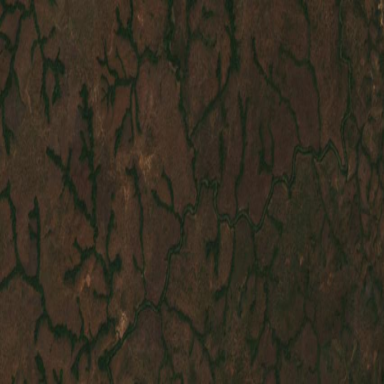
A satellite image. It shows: Forest area.